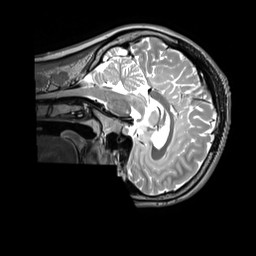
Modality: T2w
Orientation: sagittal
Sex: female
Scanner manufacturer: siemens
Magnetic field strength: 3 T
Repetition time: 3.2 s
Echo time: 0.409 s